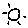
Label: sun